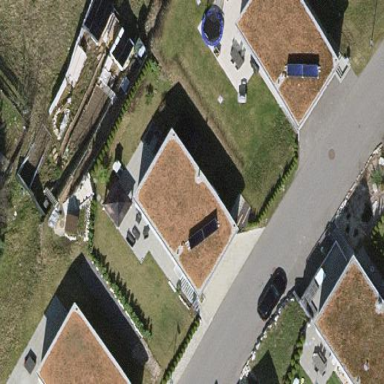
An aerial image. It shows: Simple and straightforward house.